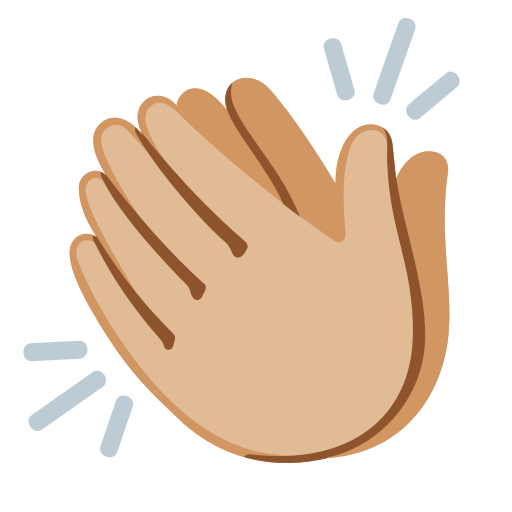
Emoji: 👏🏼